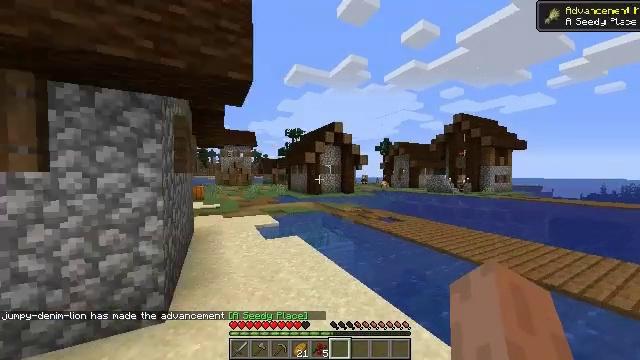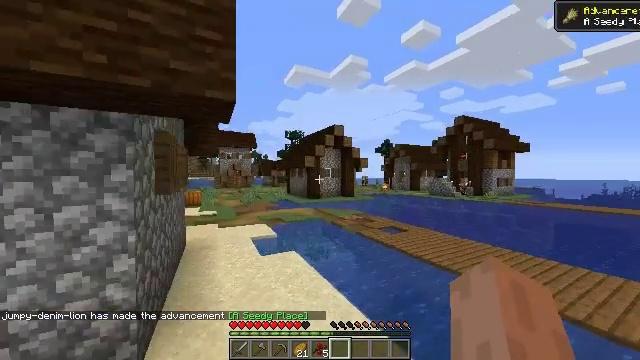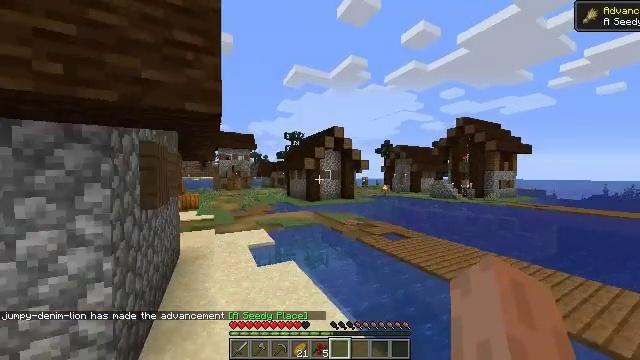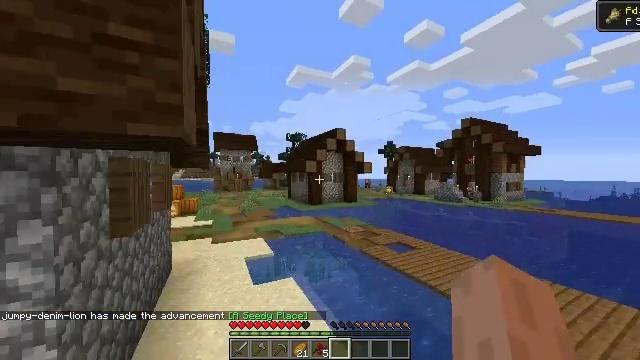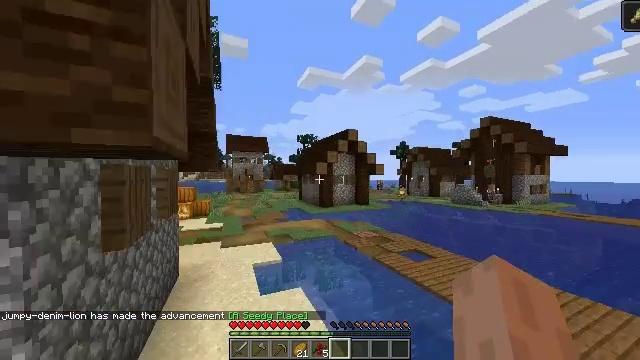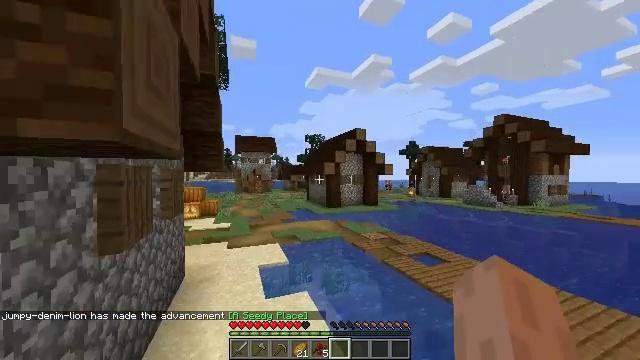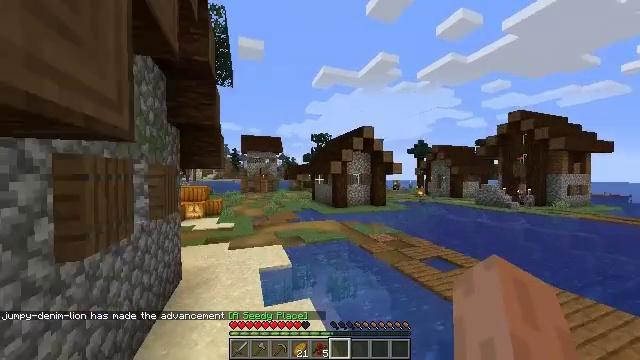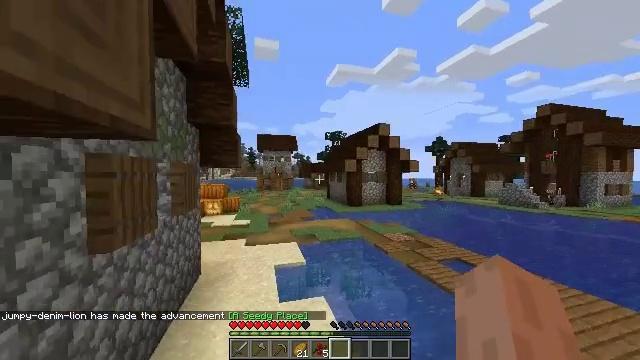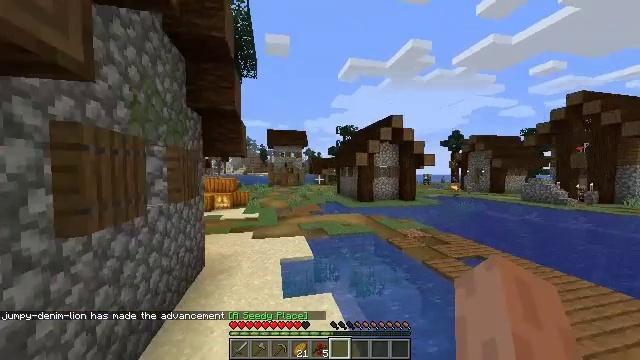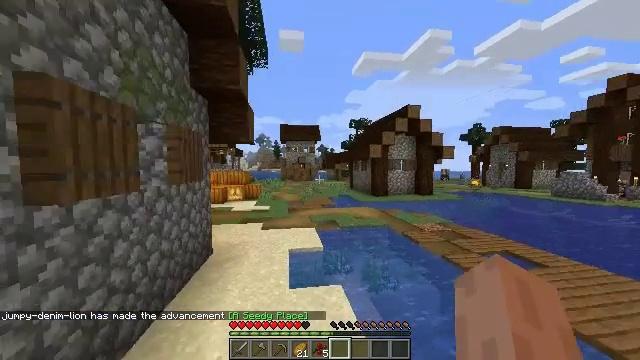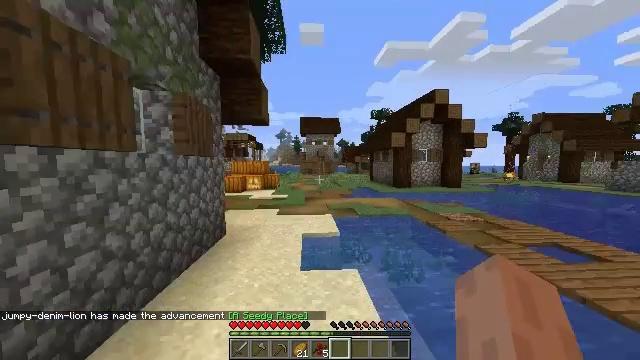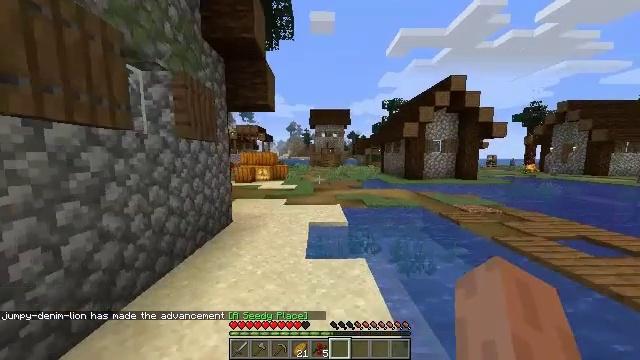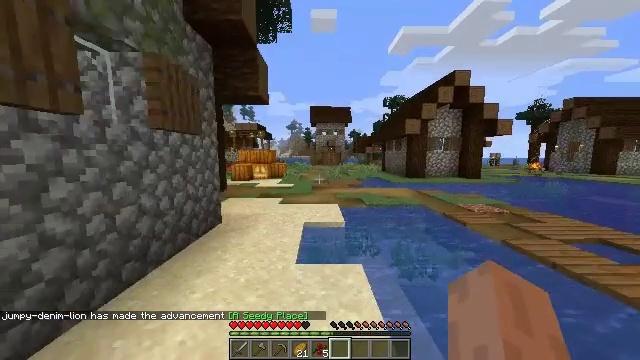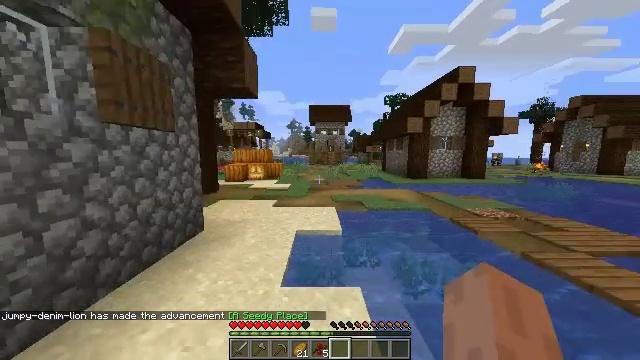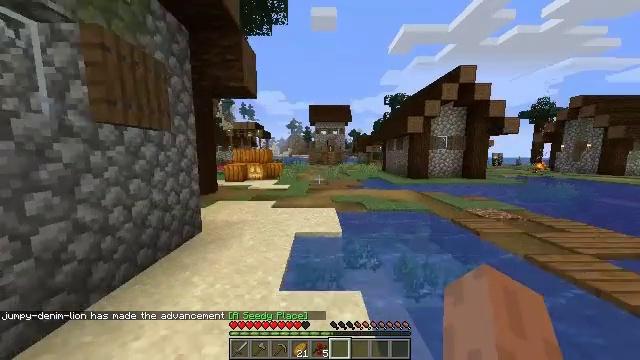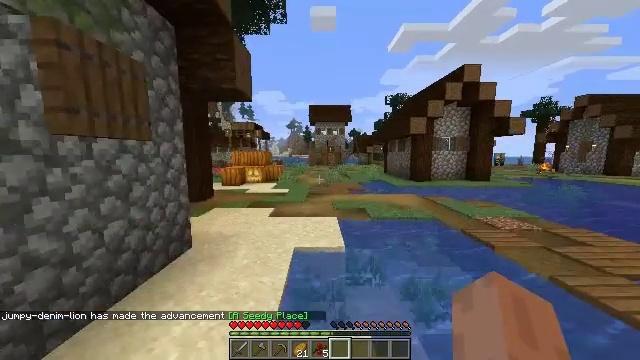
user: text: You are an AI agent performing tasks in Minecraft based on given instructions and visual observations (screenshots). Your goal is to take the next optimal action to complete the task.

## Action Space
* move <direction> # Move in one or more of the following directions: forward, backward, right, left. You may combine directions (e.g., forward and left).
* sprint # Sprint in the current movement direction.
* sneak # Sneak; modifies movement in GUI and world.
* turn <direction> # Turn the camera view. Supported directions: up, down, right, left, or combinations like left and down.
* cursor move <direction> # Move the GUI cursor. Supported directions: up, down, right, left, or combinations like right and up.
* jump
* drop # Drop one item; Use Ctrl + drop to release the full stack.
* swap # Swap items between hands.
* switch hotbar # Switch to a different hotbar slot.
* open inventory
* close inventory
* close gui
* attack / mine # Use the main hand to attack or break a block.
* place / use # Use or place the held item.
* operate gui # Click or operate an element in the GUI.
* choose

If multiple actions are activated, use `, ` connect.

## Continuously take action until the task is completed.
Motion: motion action
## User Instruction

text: Break the purple bed to move it.
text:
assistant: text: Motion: move forward
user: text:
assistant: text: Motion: move forward
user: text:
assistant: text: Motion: move forward
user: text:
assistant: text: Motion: move forward, turn left
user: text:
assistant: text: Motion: move forward, turn left
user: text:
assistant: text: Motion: move forward, turn left
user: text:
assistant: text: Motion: move forward, turn left
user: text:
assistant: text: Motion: move forward, turn left
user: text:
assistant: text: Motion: move forward, turn left
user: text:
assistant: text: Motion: move forward, turn left and down
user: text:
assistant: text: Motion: move forward, sprint, turn left and down
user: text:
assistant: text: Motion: move forward, sprint
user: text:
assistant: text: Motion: move forward, sprint
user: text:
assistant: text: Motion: move forward, sprint
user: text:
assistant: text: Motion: move forward, sprint, jump
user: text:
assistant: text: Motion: move forward, jump
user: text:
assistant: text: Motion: move forward, jump
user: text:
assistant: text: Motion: move forward, jump
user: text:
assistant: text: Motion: move forward, jump
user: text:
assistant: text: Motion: move forward and move left, jump
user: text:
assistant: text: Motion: move forward and move left, jump
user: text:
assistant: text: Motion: move forward and move left, jump
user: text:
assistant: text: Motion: move forward and move left, jump
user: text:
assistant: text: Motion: move forward and move left, jump
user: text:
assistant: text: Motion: move forward and move left, jump
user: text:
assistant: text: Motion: move forward and move left, jump
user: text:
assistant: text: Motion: move forward and move left, jump
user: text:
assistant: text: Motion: move forward and move left, jump
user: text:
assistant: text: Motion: move forward and move left, jump
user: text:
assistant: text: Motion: move forward and move left, jump